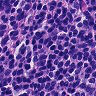
Metastatic tissue present: no